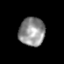
Tissue: prostate
Cell type: Myeloid cells
Senescence score: 0.3081
Nuclear area (px): 730
Mean DAPI intensity: 143.044